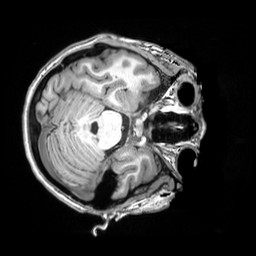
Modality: T1w
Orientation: axial
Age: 21
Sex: female